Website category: sports
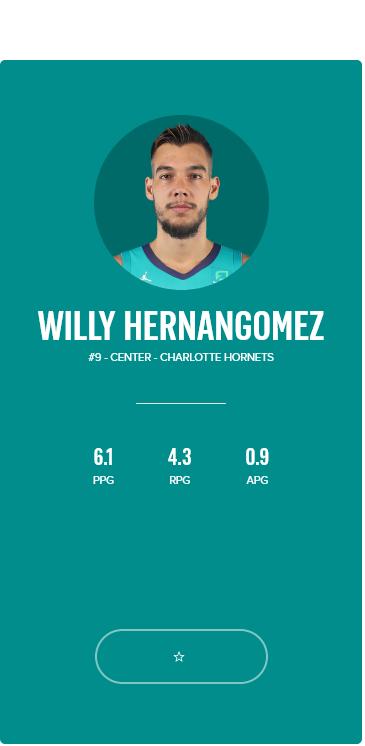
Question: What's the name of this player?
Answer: WILLY HERNANGOMEZ

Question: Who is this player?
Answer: WILLY HERNANGOMEZ

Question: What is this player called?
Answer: WILLY HERNANGOMEZ

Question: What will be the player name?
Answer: WILLY HERNANGOMEZ

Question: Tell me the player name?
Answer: WILLY HERNANGOMEZ

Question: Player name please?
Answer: WILLY HERNANGOMEZ

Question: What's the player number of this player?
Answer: #9

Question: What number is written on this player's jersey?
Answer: #9

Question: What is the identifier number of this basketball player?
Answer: #9

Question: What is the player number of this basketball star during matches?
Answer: #9

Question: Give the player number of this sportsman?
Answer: #9

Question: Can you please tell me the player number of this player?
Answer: #9

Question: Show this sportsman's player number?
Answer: #9

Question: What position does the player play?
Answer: CENTER

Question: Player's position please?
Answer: CENTER

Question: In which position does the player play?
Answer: CENTER

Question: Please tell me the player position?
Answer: CENTER

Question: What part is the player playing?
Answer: CENTER

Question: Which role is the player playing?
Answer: CENTER

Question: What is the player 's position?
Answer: CENTER

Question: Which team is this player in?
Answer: CHARLOTTE HORNETS

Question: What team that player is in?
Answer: CHARLOTTE HORNETS

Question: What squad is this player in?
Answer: CHARLOTTE HORNETS

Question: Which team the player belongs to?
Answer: CHARLOTTE HORNETS

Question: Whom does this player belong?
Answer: CHARLOTTE HORNETS

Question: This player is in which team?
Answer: CHARLOTTE HORNETS

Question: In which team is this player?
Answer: CHARLOTTE HORNETS

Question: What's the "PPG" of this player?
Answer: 6.1

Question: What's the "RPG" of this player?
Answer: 4.3

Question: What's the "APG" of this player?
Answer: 0.9

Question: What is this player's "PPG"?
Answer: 6.1

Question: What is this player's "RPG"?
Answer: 4.3

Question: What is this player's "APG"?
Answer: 0.9

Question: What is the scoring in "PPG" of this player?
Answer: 6.1

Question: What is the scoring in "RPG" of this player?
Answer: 4.3

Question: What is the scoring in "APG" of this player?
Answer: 0.9

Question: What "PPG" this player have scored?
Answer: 6.1

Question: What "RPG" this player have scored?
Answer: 4.3

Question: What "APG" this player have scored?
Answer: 0.9

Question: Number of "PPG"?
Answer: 6.1

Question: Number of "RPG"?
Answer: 4.3

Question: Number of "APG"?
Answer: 0.9

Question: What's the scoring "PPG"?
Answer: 6.1

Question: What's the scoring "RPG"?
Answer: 4.3

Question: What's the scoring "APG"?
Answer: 0.9